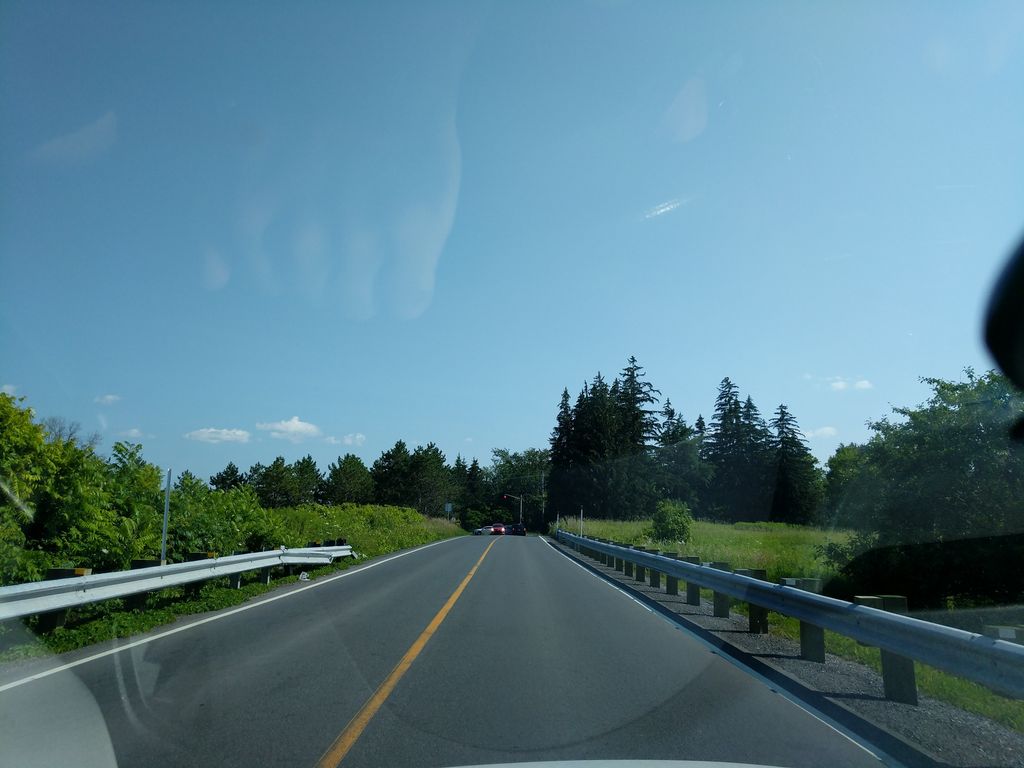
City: ottawa-gatineau